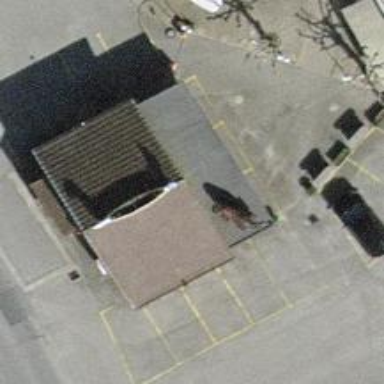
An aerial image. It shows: Restaurant.